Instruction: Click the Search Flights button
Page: home
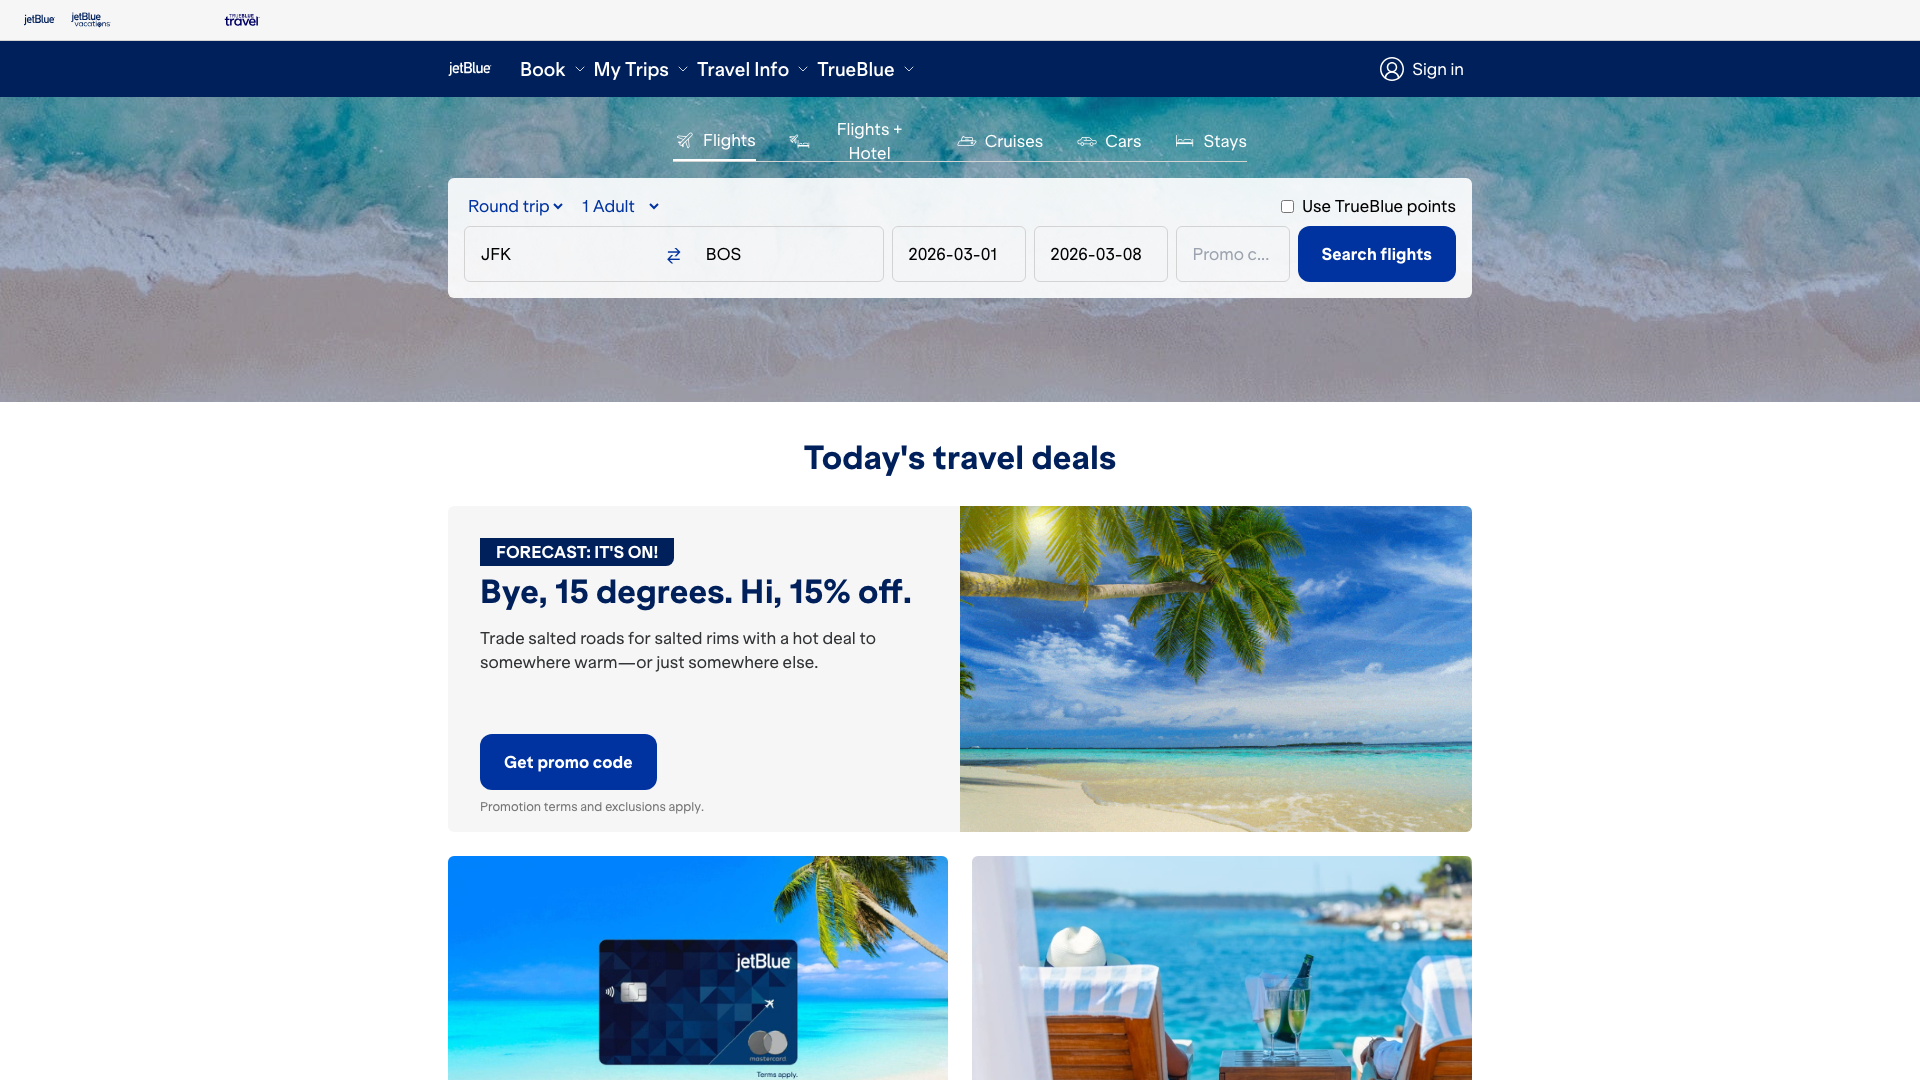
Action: click